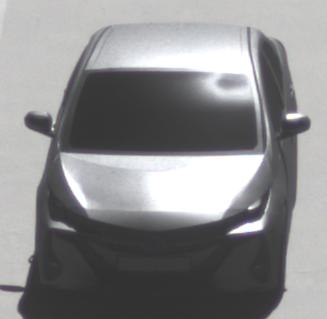
Make: Toyota
Model: Prius 1.8 Plug-In Hybrid
Detailed model: Prius (XW5) Plug-In
Model produced from: 2019/07
Model produced until: 2020/07
Doors: 5
Color: gray
Road condition: dry road
Daytime: midday
Contrast: high contrast